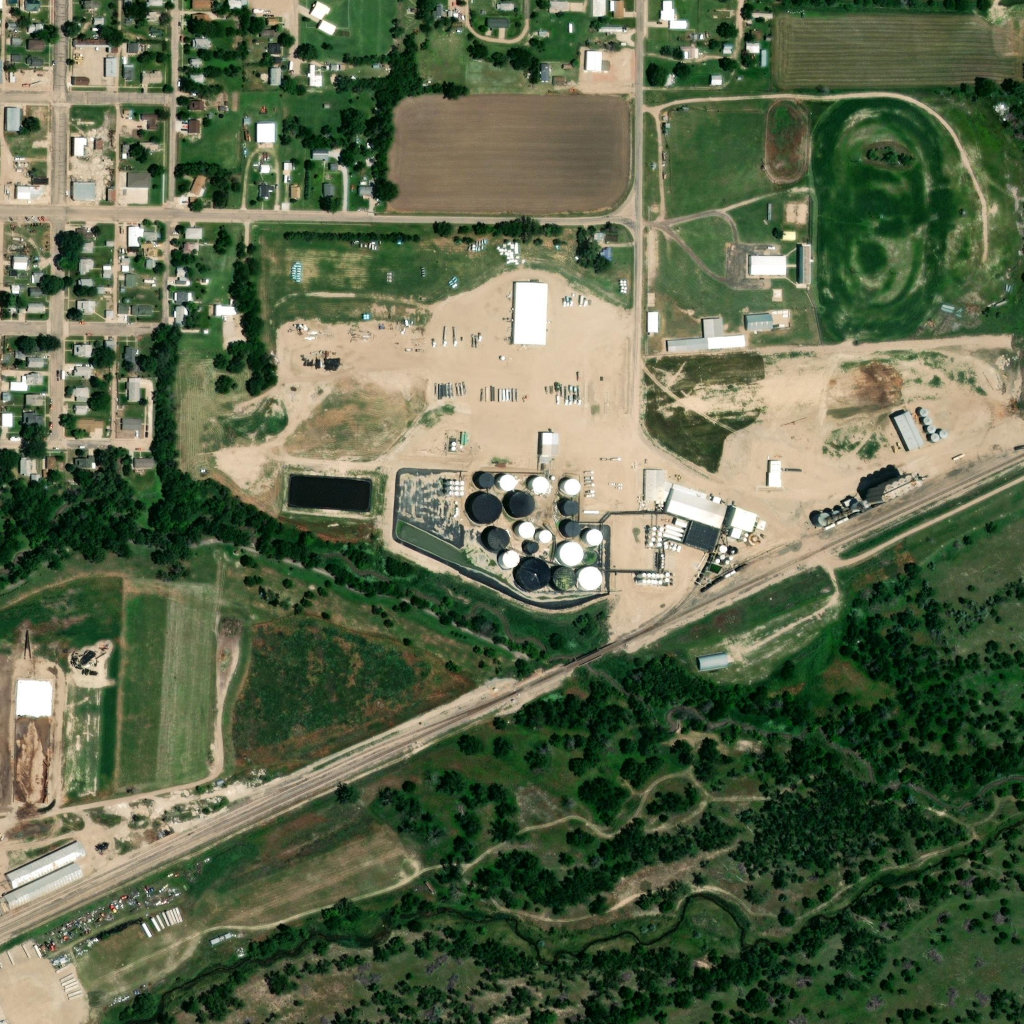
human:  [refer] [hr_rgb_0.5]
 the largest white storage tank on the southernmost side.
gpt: <box>[[56, 55, 58, 58, 0]]</box>